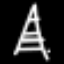
Label: The Eiffel Tower